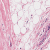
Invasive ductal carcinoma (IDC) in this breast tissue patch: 0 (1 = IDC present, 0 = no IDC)